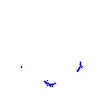
Particle: kaon